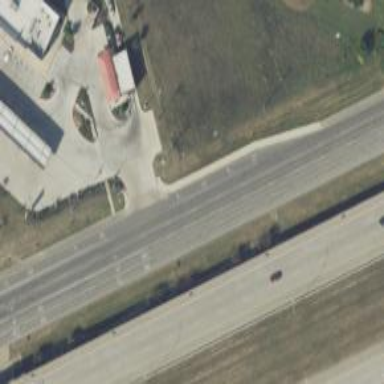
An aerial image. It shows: Secondary road with asphalt surface and frontage road.